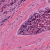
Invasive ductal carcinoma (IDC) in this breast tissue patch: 1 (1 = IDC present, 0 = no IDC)